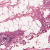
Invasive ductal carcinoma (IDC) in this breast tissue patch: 0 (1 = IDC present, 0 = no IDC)